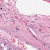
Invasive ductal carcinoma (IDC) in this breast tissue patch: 0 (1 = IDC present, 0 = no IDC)